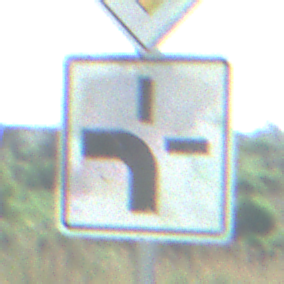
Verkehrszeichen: VerlaufVorfahrtsstrasse1
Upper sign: Vorfahrtsstrasse
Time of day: MorningAfternoon
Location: Outdoor (Special)
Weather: Clear
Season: NotSpecified
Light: Natural